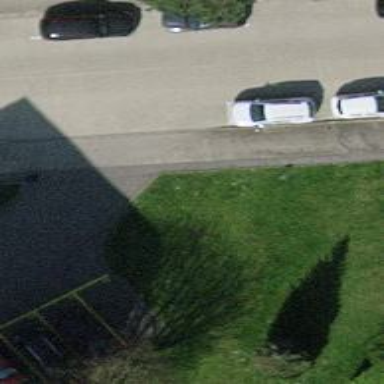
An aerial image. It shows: Asphalt sidewalk.